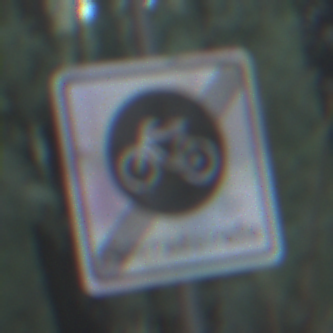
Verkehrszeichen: EndeFahrradstrasse
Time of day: SunriseSunset
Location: Outdoor (Nature)
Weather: NotSpecified
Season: Autumn
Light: Natural